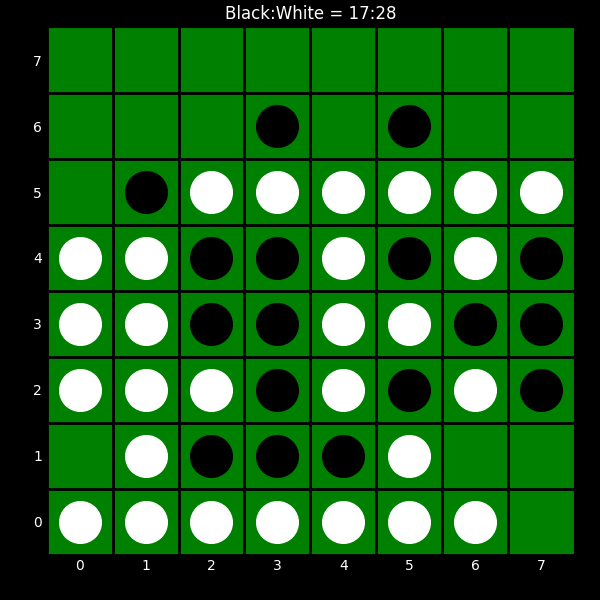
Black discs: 17
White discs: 28